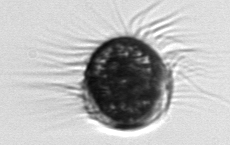
Label: Mesodinium